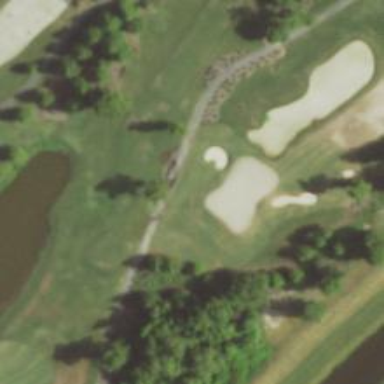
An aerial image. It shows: View of golf hole.